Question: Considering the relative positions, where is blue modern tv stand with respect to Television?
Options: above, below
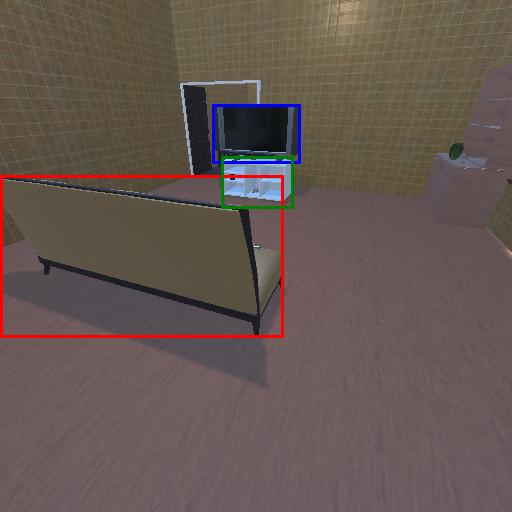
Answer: above